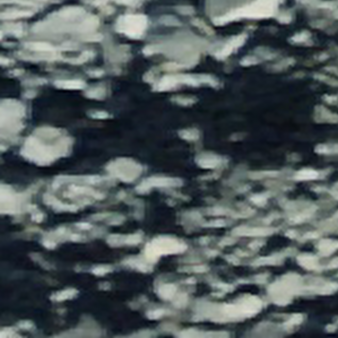
Label: other